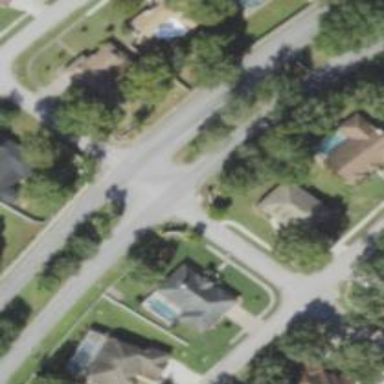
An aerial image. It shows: Unmarked crossing on the road.